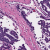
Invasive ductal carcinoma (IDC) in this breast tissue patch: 1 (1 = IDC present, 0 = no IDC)